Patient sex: M
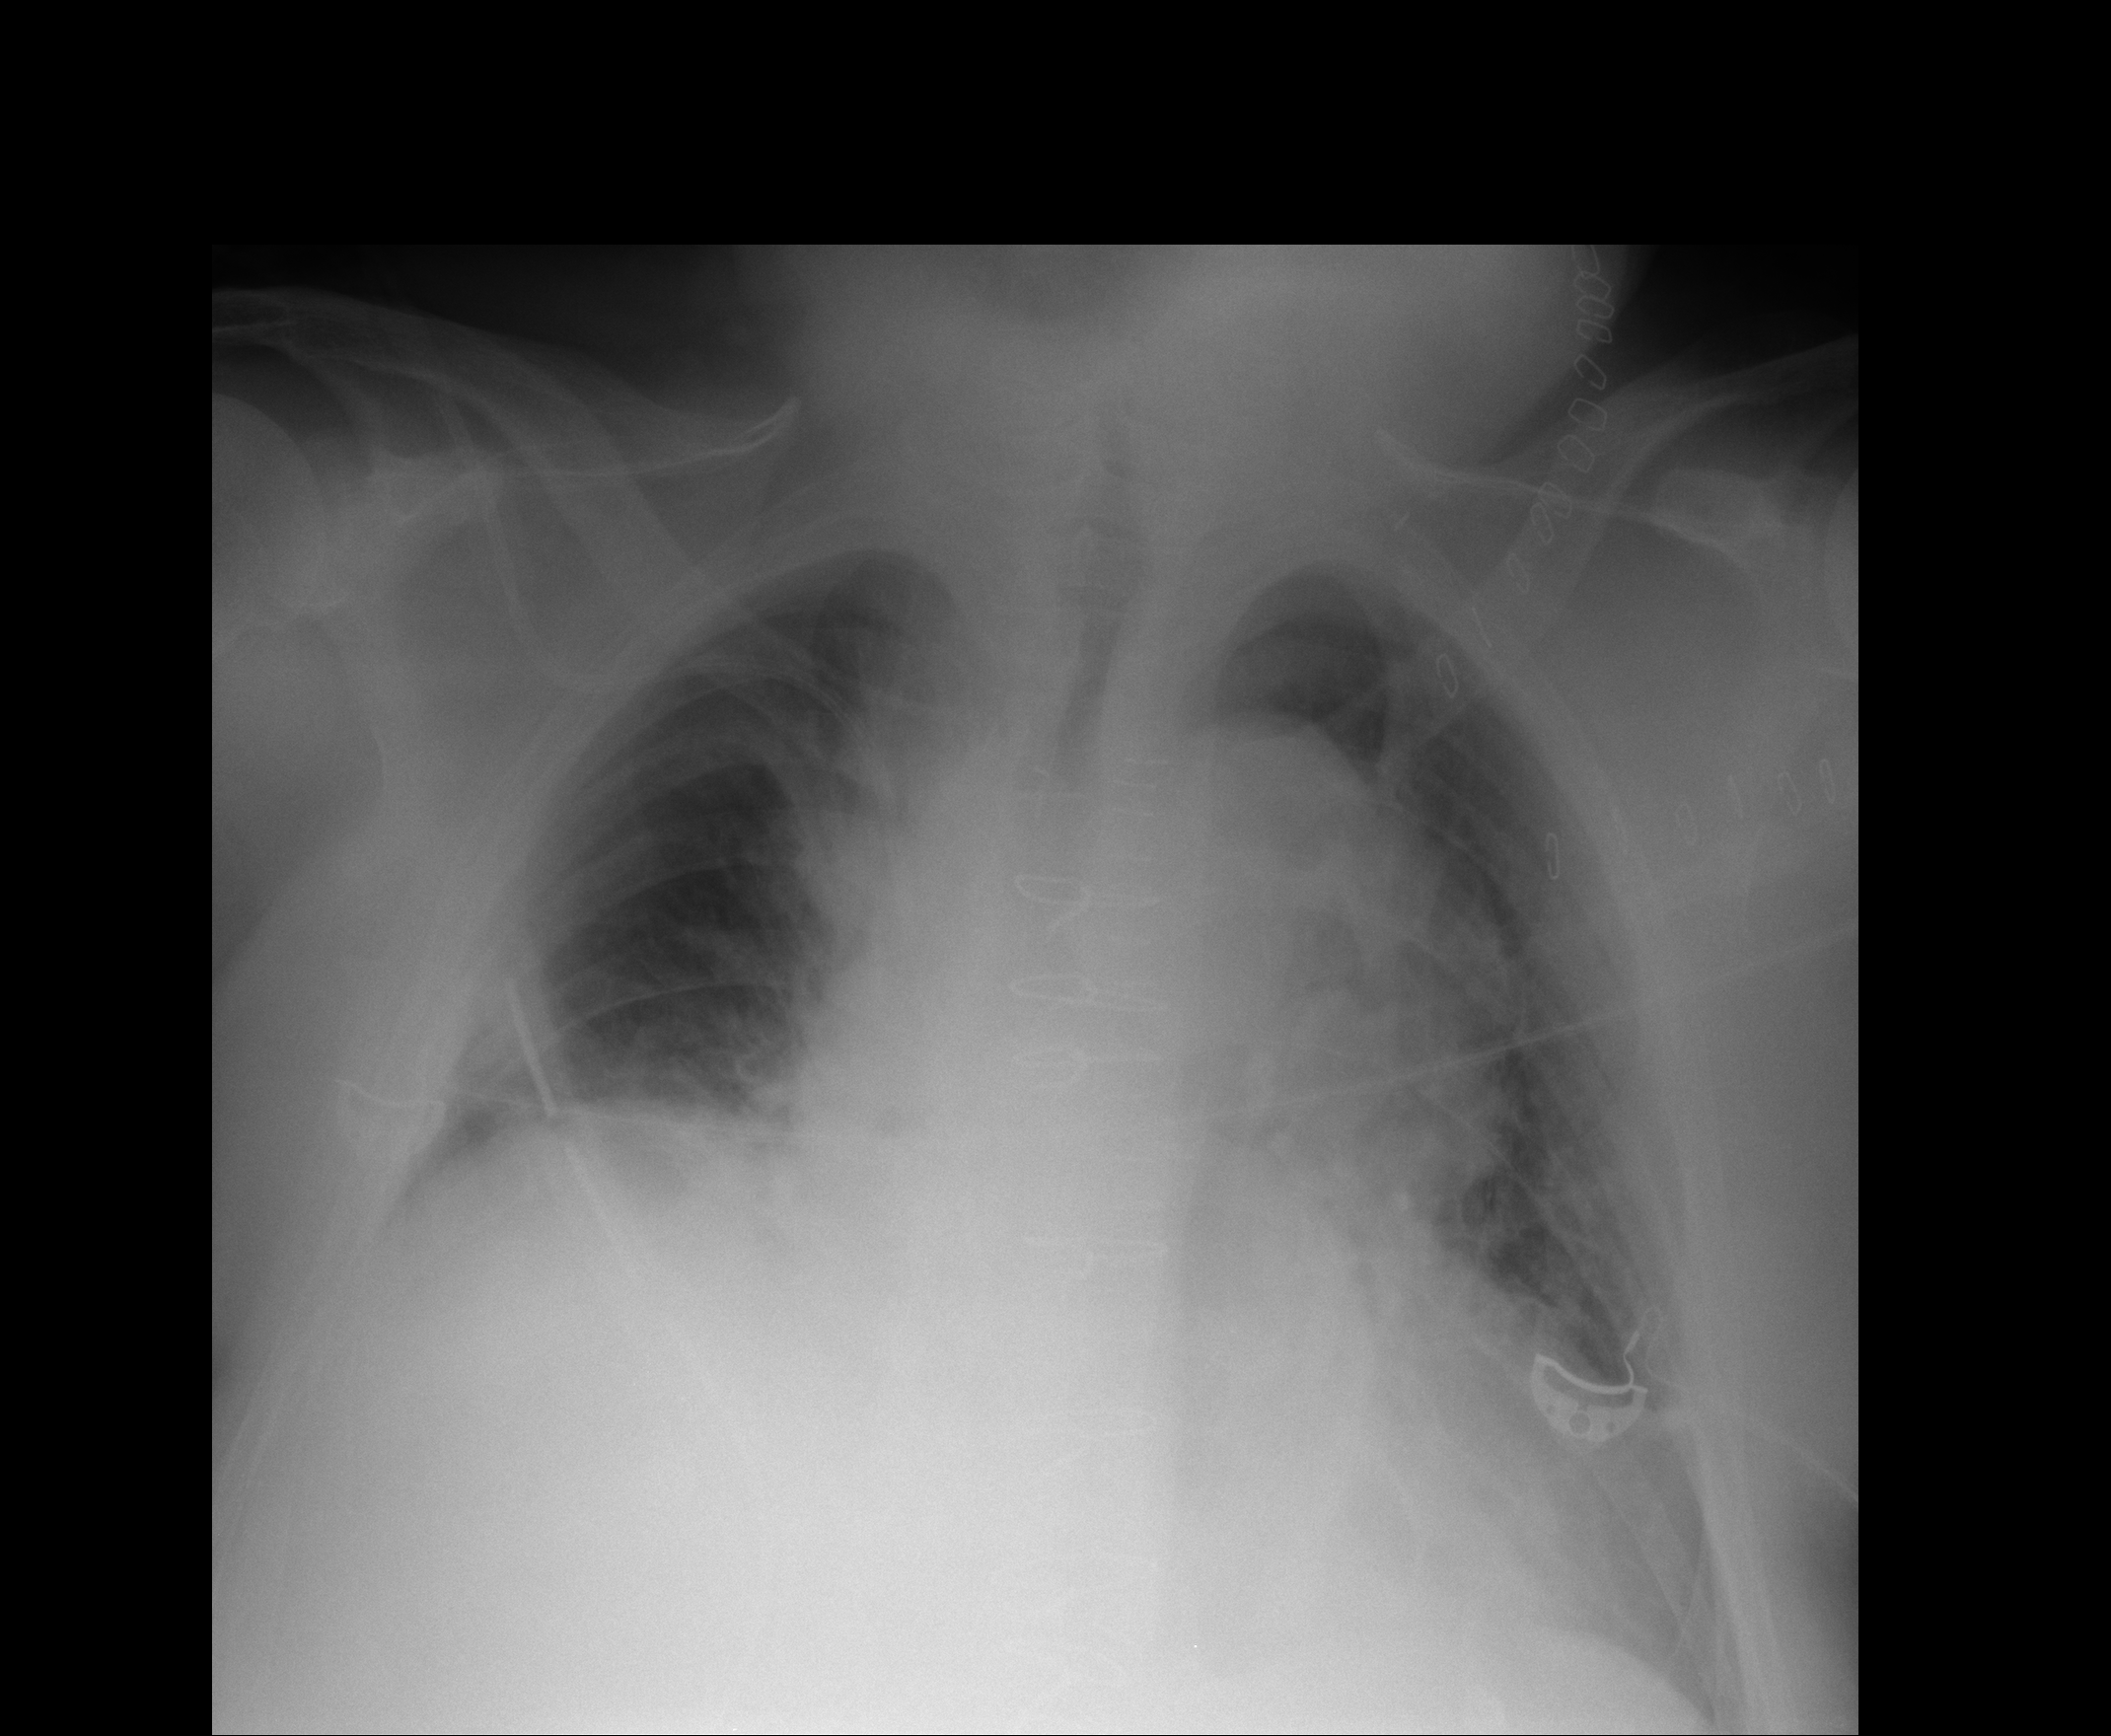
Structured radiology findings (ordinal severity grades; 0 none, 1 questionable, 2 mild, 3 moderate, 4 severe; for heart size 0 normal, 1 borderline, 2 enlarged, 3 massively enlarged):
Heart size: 2
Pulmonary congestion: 2
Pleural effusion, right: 0
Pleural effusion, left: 0
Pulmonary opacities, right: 0
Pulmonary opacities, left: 0
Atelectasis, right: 3
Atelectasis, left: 0